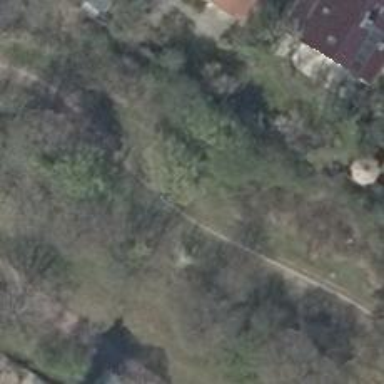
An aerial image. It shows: Dirt path.